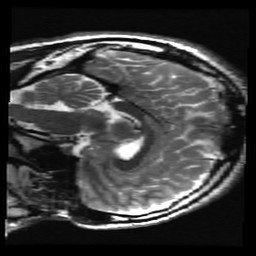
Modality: T2w
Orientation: sagittal
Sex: male
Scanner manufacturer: ge
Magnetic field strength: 3 T
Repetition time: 5 s
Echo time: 0.101 s